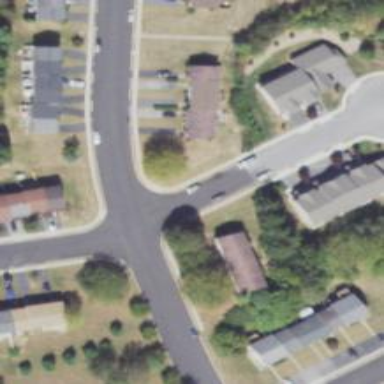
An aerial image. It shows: Neighborhood.